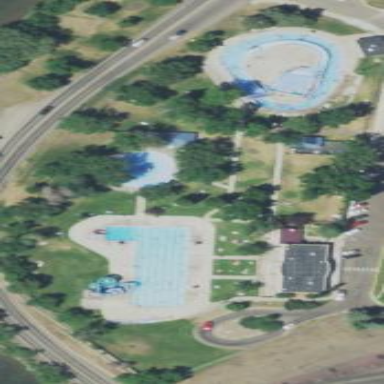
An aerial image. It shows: Water park.